Field crop: maize
Growth stage: 2
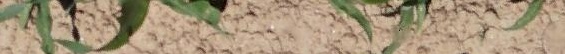
Species: maize